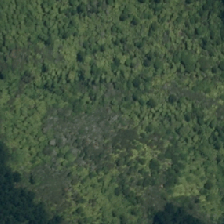
Land cover: broadleaved_indigenous_hardwood